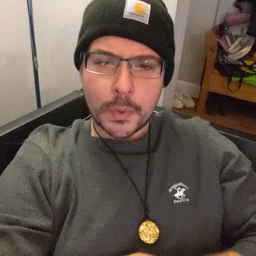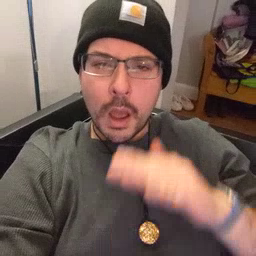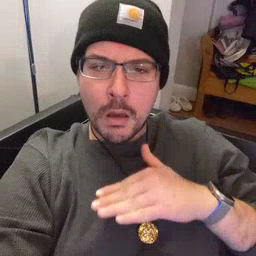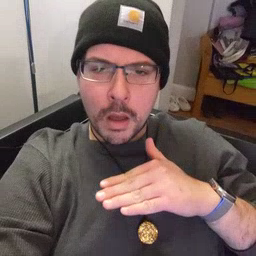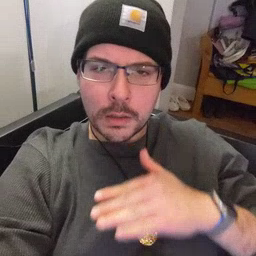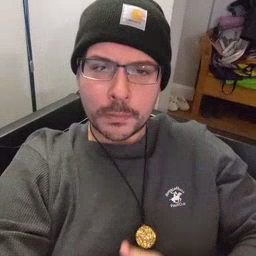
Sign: on